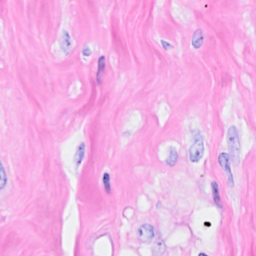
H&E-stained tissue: Breast